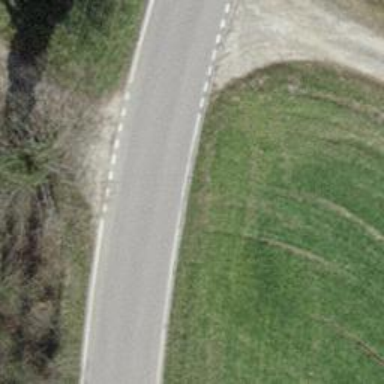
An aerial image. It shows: Unclassified road with asphalt surface.